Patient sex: F
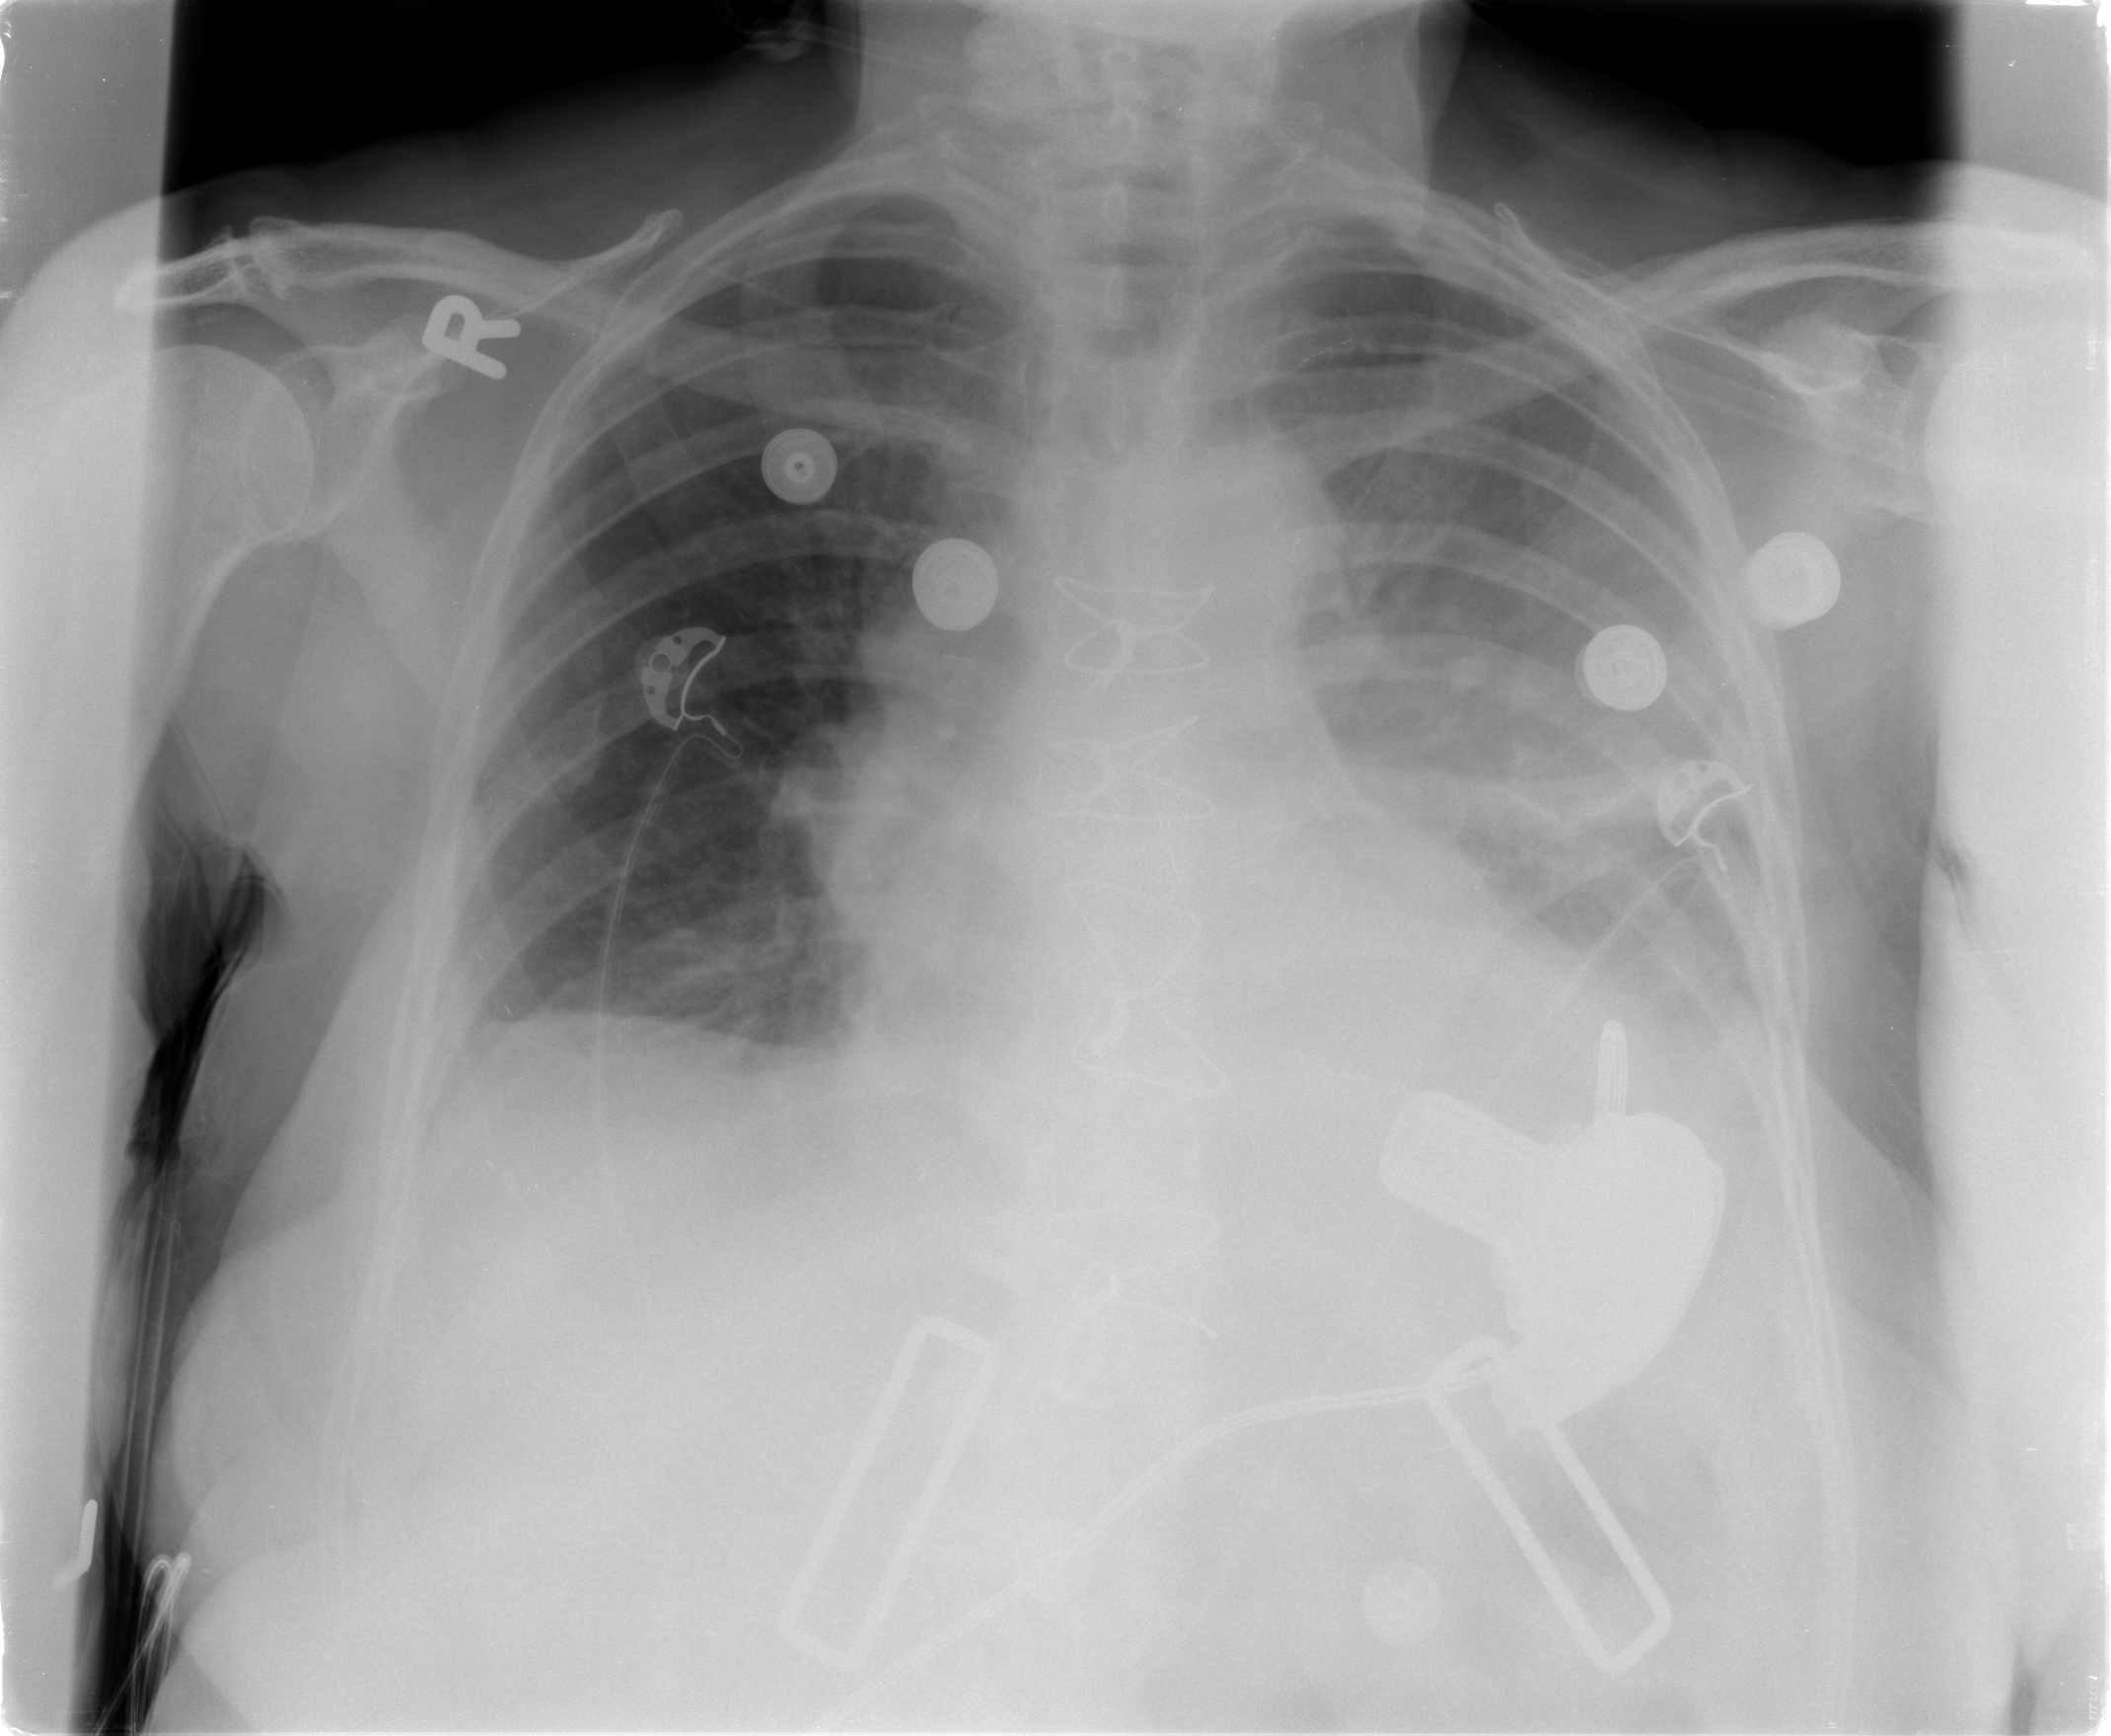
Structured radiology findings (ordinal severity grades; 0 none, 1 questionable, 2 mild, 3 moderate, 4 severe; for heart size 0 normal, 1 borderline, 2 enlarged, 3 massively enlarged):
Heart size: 2
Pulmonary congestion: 2
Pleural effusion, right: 2
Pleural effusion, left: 3
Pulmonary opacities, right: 0
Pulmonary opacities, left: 0
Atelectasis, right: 2
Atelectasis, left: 3